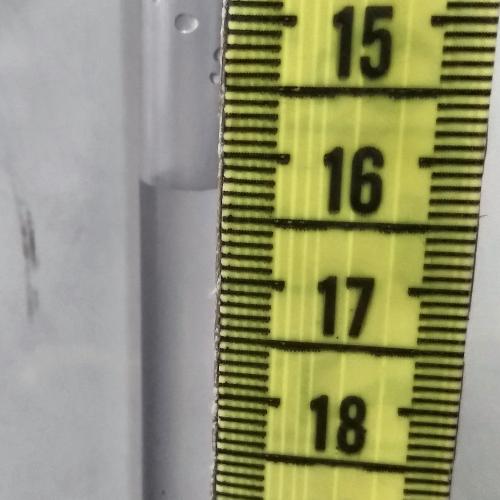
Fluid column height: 16.3 cm